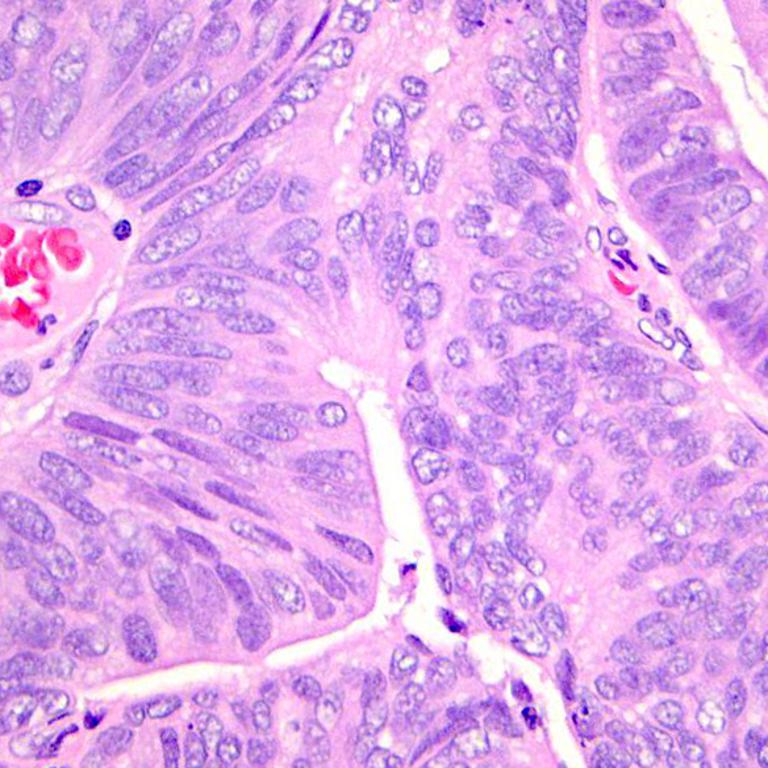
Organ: colon
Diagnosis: adenocarcinomas